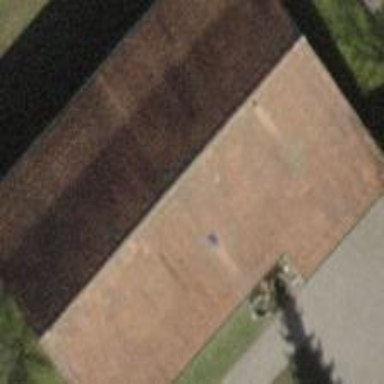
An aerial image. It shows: Building with pitched roof.